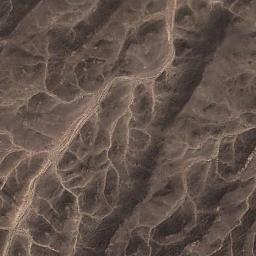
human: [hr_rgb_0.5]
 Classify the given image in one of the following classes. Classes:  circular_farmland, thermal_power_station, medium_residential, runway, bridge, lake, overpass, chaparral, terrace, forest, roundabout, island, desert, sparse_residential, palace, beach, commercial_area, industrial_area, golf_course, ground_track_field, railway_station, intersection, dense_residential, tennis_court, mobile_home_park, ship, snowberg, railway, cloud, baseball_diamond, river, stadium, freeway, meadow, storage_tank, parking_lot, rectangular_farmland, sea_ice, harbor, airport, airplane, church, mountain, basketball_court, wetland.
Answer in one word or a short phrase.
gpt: mountain